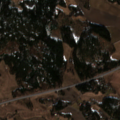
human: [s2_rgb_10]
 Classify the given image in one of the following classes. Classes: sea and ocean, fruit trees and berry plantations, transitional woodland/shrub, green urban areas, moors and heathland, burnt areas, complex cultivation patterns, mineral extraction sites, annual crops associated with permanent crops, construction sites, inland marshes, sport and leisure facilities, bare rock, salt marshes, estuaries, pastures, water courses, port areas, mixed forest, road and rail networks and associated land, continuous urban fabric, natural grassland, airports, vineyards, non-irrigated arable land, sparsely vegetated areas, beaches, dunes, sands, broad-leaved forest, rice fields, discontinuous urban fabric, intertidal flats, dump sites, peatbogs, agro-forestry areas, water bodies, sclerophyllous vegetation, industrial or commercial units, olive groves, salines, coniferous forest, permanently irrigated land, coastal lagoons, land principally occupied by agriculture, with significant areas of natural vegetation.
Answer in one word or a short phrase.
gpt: non-irrigated arable land, land principally occupied by agriculture, with significant areas of natural vegetation, mixed forest, transitional woodland/shrub